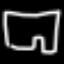
Label: pants